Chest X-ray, AP view. Patient: 37 years old, sex F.
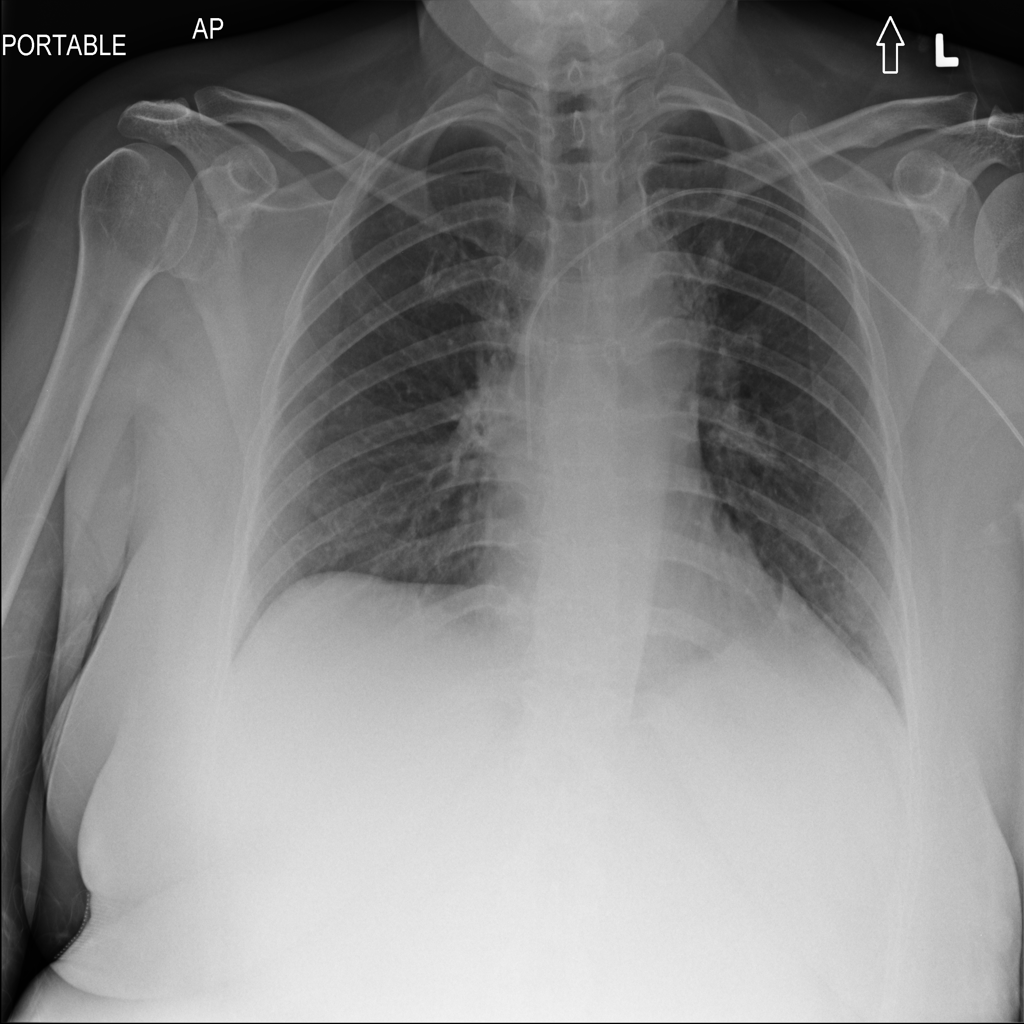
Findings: No Finding